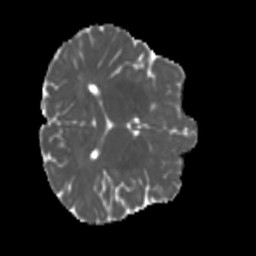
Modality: MD
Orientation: axial
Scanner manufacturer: siemens
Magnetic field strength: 3 T
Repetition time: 4 s
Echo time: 0.0594 s